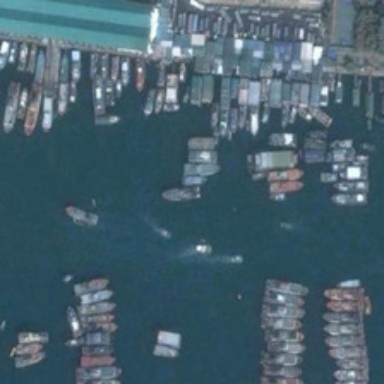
Many boats are in a port near a building and several green trees .